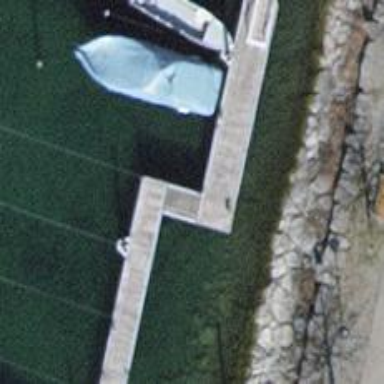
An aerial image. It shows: Man-made pier.